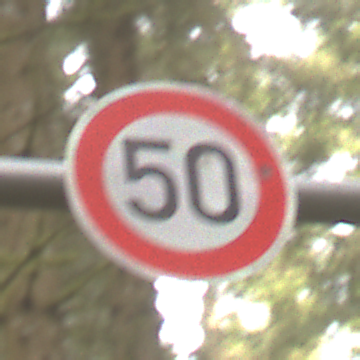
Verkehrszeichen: Geschwindigkeit50
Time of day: MorningAfternoon
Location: Outdoor (Nature)
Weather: Overcast
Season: Winter
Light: Natural